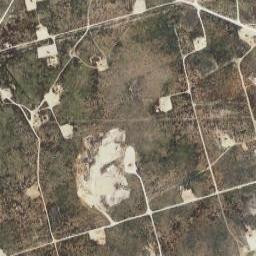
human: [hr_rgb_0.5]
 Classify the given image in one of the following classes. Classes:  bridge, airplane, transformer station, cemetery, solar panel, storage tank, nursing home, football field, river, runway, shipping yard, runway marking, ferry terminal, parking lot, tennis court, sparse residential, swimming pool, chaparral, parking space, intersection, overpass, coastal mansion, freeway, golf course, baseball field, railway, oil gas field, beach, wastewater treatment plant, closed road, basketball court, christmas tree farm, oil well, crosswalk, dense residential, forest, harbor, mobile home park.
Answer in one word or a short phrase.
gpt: oil gas field